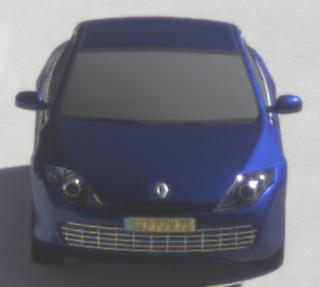
Make: Renault
Model: Laguna Coupé TCe 170
Detailed model: Laguna (III) Coupé
Model produced from: 2010/11
Model produced until: 2011/05
Doors: 2
Color: blue
Road condition: dry road
Daytime: morning or afternoon
Contrast: high contrast